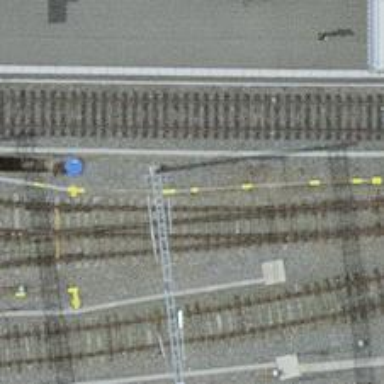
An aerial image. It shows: Railway yard with electrified tracks and single track.